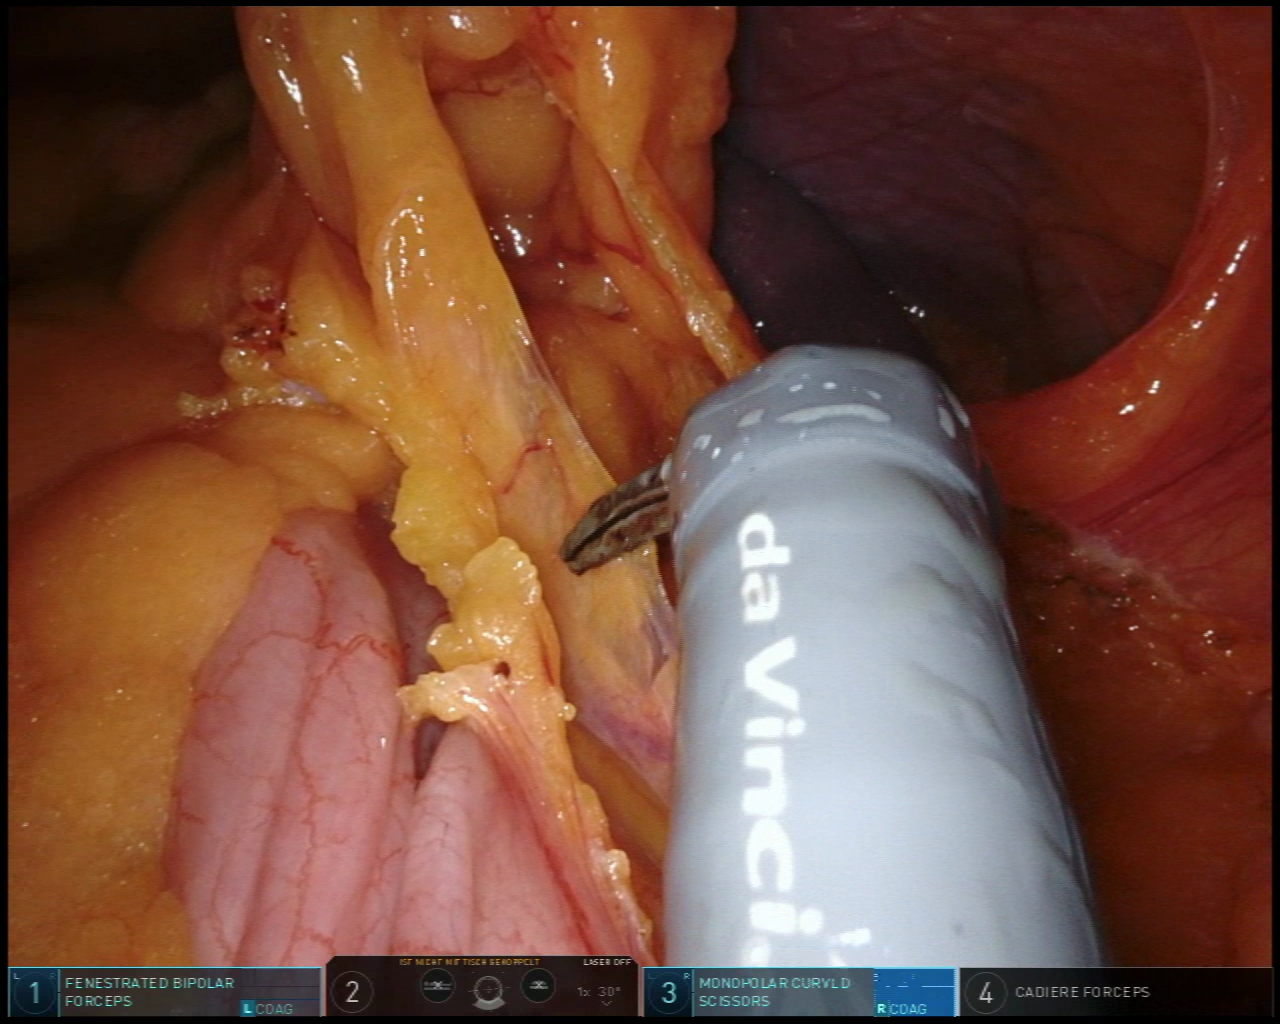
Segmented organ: spleen
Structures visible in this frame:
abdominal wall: yes
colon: yes
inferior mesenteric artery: no
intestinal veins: no
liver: no
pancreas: no
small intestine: no
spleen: yes
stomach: no
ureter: no
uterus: no
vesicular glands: no